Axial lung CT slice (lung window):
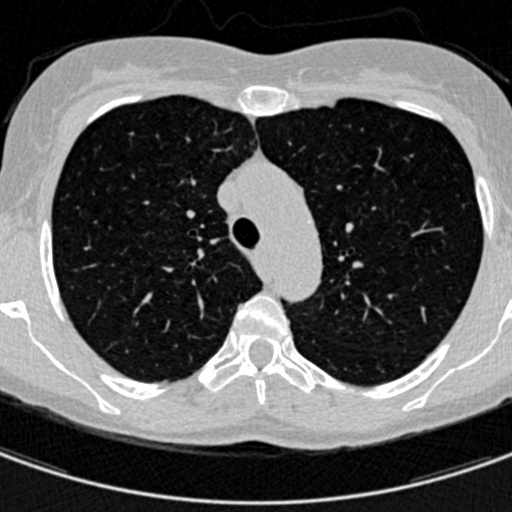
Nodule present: no